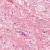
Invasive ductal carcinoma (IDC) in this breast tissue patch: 0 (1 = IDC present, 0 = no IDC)